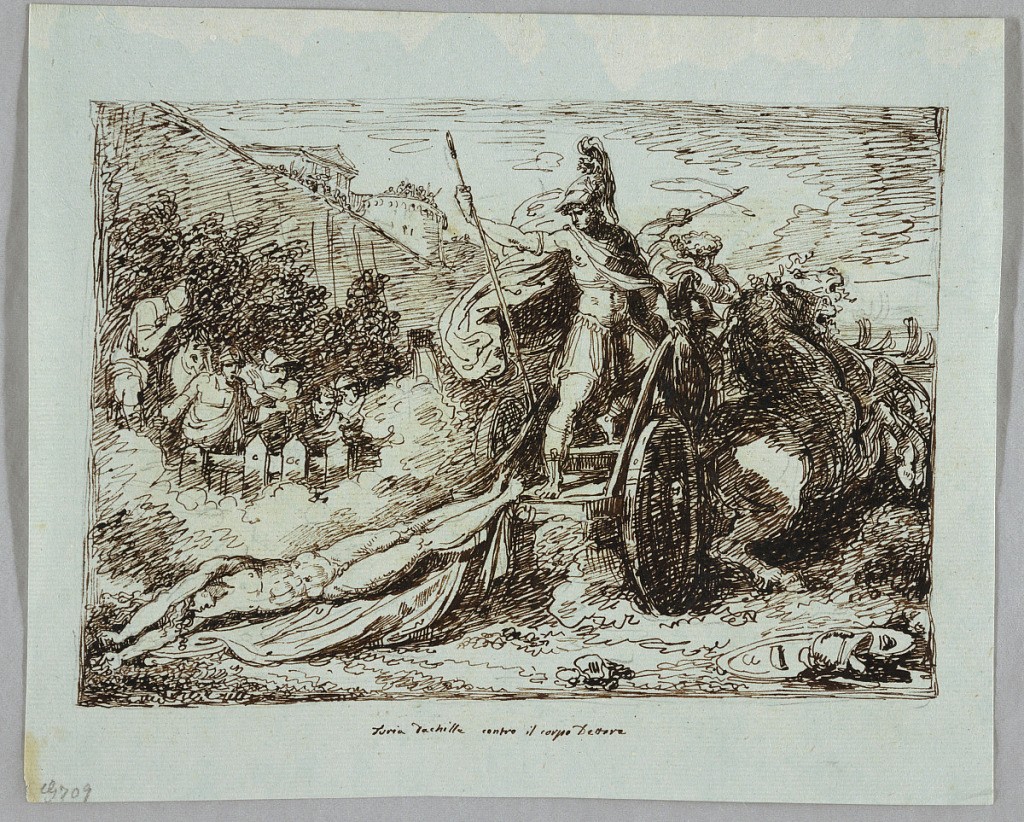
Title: Achilles Drags the Body of Hector
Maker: Felice Giani, Italian, 1758–1823
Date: ca. 1790
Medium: Pen and brown ink on light blue laid paper
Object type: Drawing
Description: Achilles looks from his chariot at the dragged body. At left horrified Trojans look on.